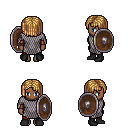
a pixel art fantasy rpg character, female body template, human, dark skin, chain mail, red pants, blonde pageboy hairstyle, cloth bracers, black shoes, shield, four views (front, back, left, right), 2x2 character sprite sheet, small pixel art, hard edges, no anti-aliasing